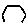
Label: hexagon